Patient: sex F, age 64
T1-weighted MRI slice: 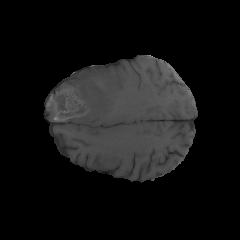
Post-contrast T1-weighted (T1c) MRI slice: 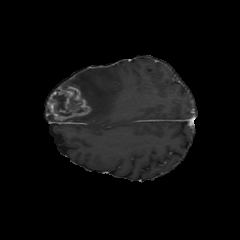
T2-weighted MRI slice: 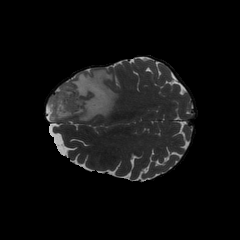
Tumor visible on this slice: yes
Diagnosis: Glioblastoma, IDH-wildtype
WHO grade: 4